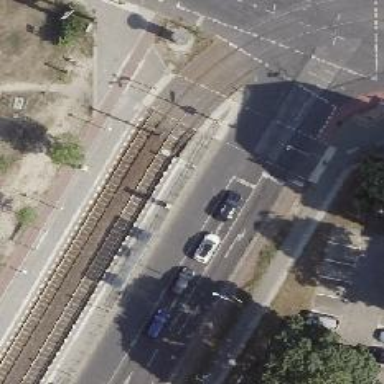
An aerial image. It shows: Tertiary road with asphalt surface. There is cycle track on the right side of the road.